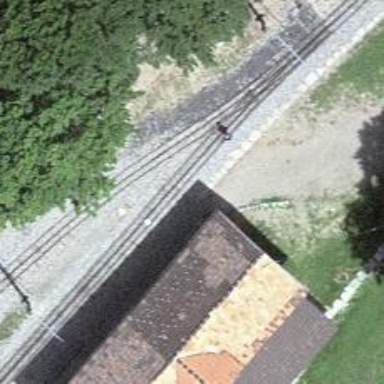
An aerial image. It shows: Railway crossing.